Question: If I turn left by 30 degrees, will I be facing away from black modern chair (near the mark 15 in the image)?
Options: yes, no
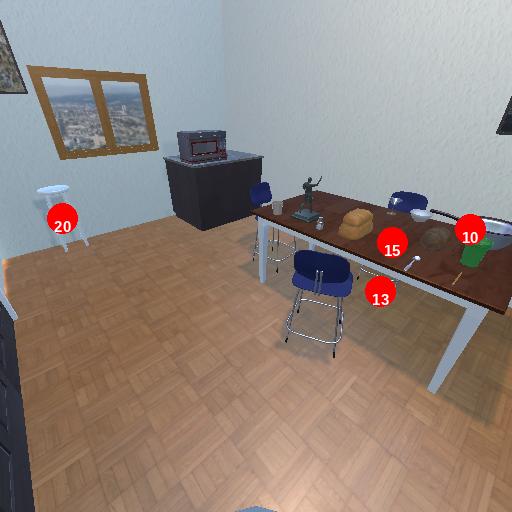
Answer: yes